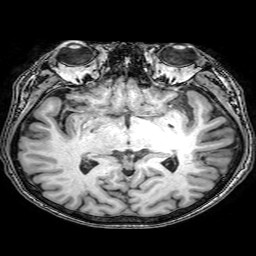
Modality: T1w
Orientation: coronal
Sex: female
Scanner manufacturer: philips
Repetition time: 0.008149 s
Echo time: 0.00373 s